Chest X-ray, AP view. Patient: 46 years old, sex F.
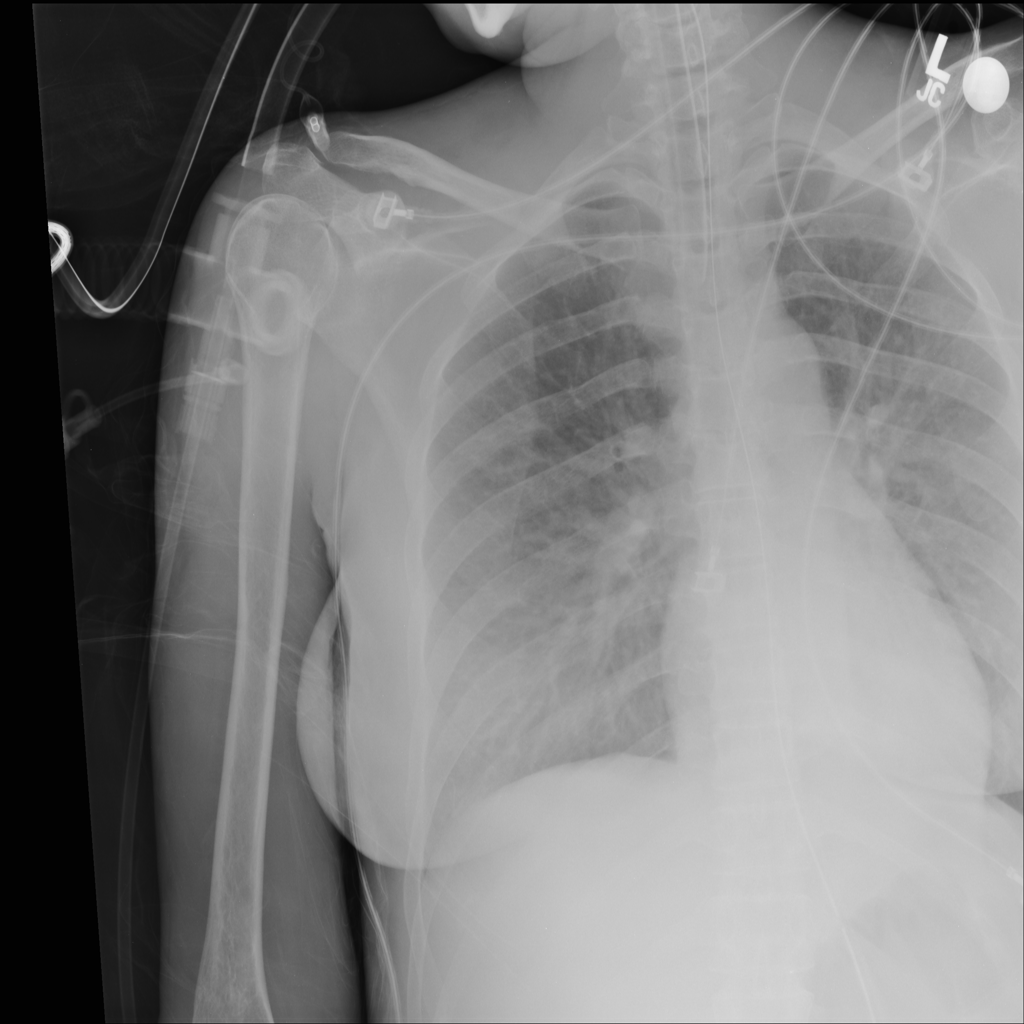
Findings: Atelectasis, Infiltration